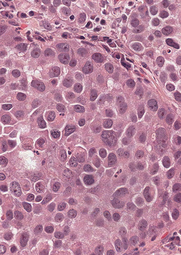
Tumor epithelial tissue: yes
Tumor-associated stroma tissue: no
Normal tissue: no